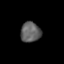
Tissue: lung
Cell type: Myeloid cells
Senescence score: 0.2325
Nuclear area (px): 401
Mean DAPI intensity: 95.202